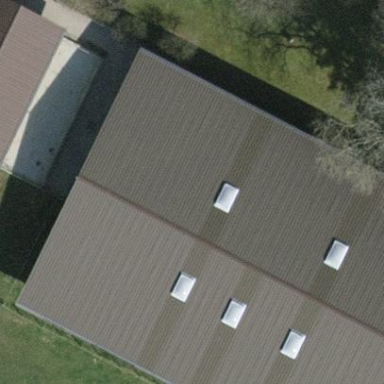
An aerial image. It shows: Riding hall.